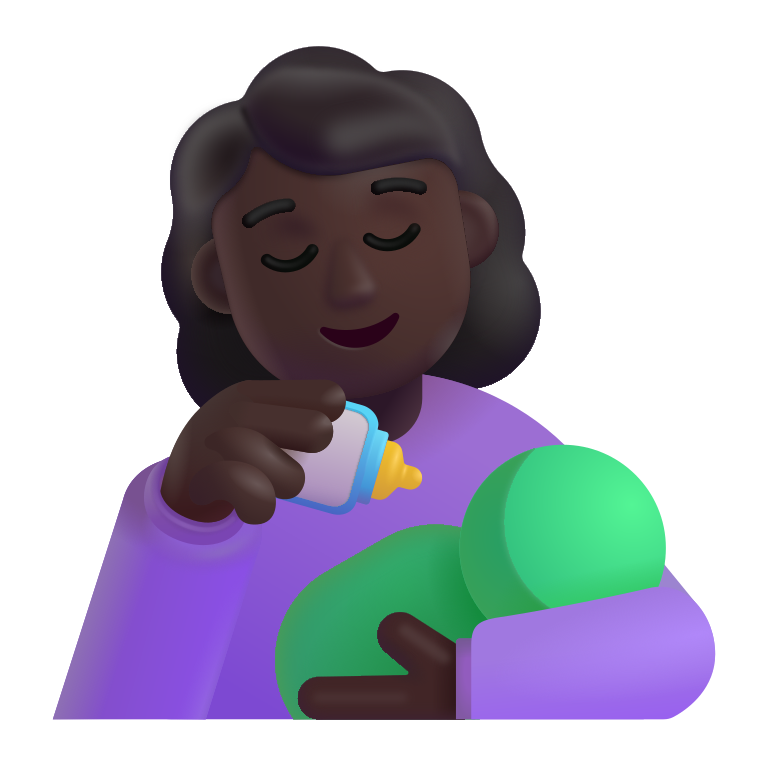
woman feeding baby color dark